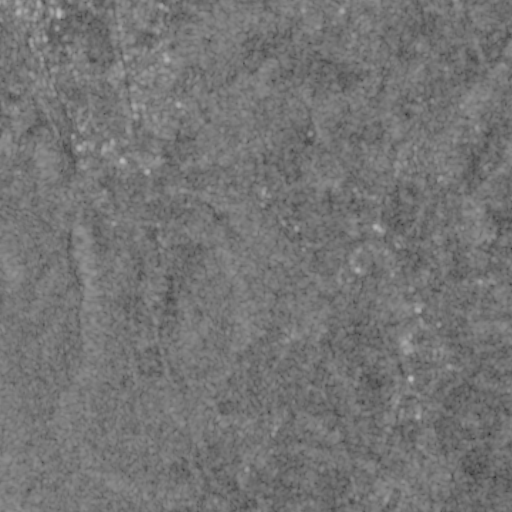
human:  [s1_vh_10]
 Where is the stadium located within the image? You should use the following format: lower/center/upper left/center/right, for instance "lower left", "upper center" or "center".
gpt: The stadium is located in the upper left of the image.
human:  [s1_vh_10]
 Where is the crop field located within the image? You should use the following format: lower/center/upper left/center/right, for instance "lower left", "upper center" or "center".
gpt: There is no crop field in the image.

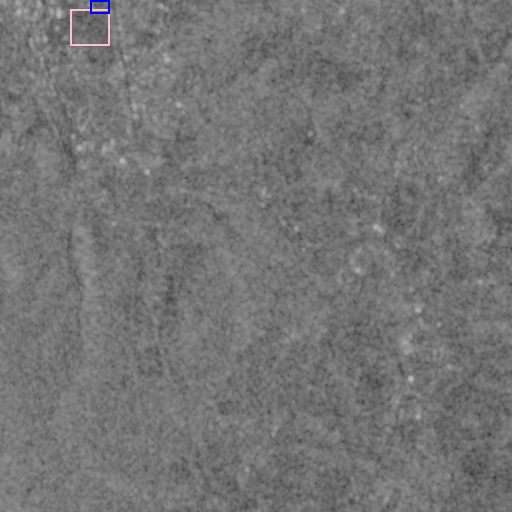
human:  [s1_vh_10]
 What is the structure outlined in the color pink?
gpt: The structure outlined in pink is a park.
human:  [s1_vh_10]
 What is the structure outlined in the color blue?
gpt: The structure outlined in blue is a stadium.
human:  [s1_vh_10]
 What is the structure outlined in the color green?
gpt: There is no green outline.